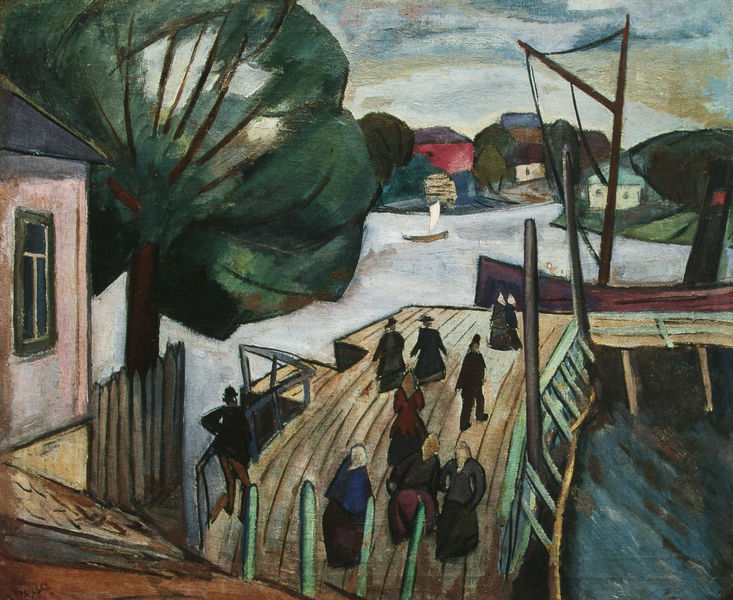
Titel: Anlegestelle. Grauer Tag
Künstler: Robert Fal'k
Standort: Moskau
Institution: Tretjakov Galerie
Schlagwörter: baum, berg, blau, gemälde, himmel, laub, schatten, wasser, wolken, bäume, frauen, grün, kubismus, landschaft, menschen, ocker, see, stadt, ufer, braun, fenster, holz, hut, hüte, licht, männer, schwarz, türkis, dach, haus, rot, zaun, beige, expressionismus, leinen, öl, häuser, hügel, zweige, brücke, gewässer, rosa, boot, schornstein, schiff, schiffe, segel, segelboot, fassade, fischer, leine, mast, abstrakt, dorf, lila, violett, dielen, hafen, anleger, böschung, planken, steg, kopftuch, geländer, stufe, zweig, fähre, rampe, schief, überfahrt